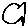
Label: fish